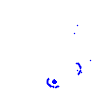
Particle: pion